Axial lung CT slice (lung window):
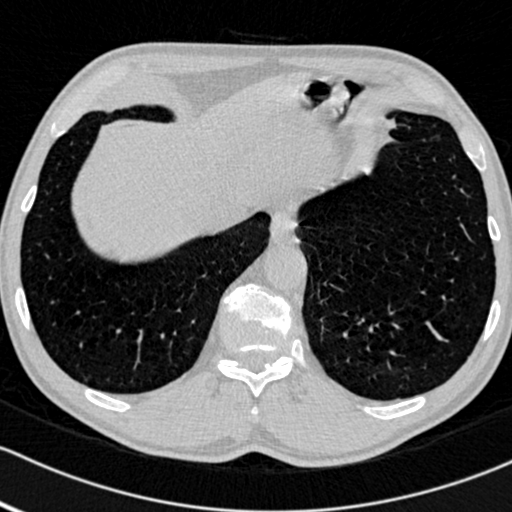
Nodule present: no